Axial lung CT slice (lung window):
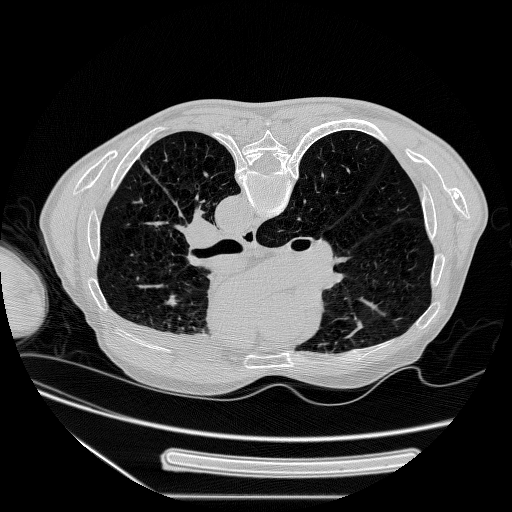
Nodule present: no